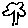
Label: flower